Как показано на рисунке, левый конец лёгкой горизонтальной пружины с жёсткостью $k=40.0~\frac{\text{Н}}{\text{м}}$ прикреплён к стене, а правый — к небольшому бруску $A$ массой $M=3.00~\text{кг}$. Тонкая невесомая нить привязана к правой стороне $A$ и перекинута через лёгкому и гладкому неподвижному блоку. На другом конце нити закреплён крюк. Брусок $A$ находится на достаточно длинной горизонтальной поверхности, причём коэффициент трения покоя между ней и бруском равен $\mu_0=0.200$, а коэффициент трения скольжения — $\mu=0.180$. В начальный момент времени брусок и блок находятся в состоянии покоя, а пружина не натянута. На крюк вешают груз $B$ массой $m=2.00~\text{кг}$ и затем отпускают его.
Найдите работу по преодолению силы трения $W_{\mu}$ и время $t$, затраченное на весь процесс преодоления. Ускорение свободного падения считайте равным $g=10~\frac{\text{м}}{\text{с}^2}$.
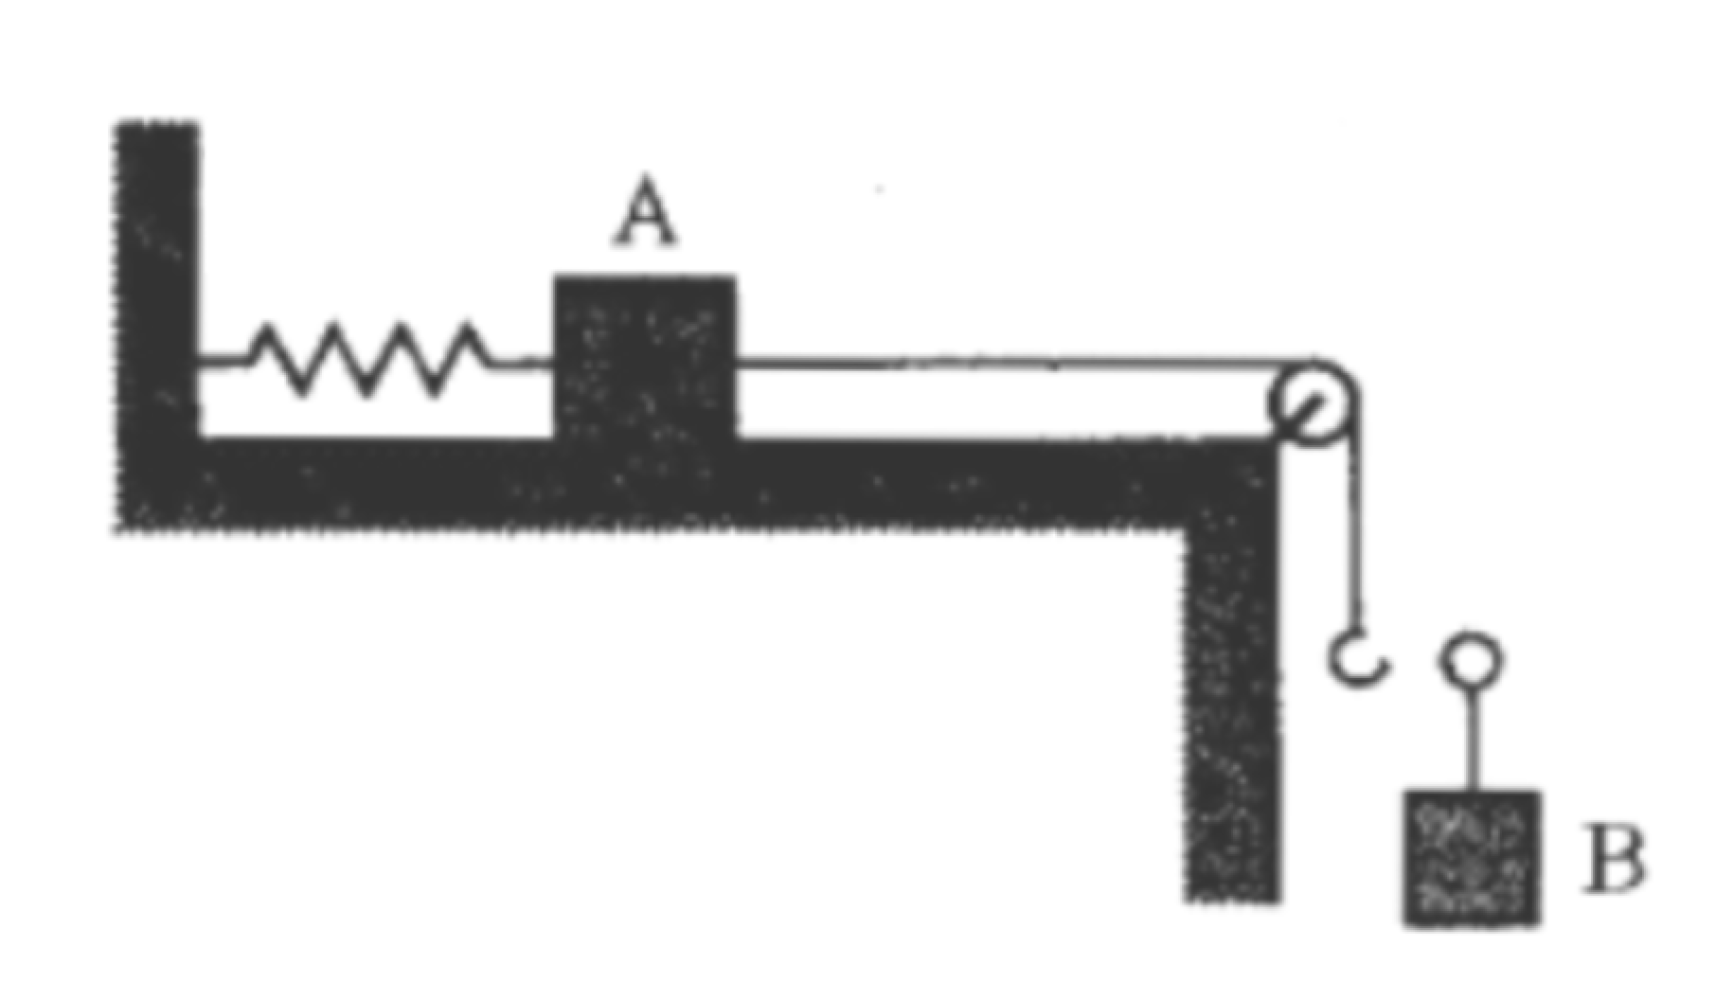
Ответ: \[W_{\mu}=\frac{4\mu Mg^2}{k}\left(m-2\mu M\right)=4.97~\text{Дж},~t=2\pi\sqrt{\frac{m+M}{k}}=2.22~\text{с}.\]
Темы:
T, Механика, Колебания, Китайские, Сухое трение